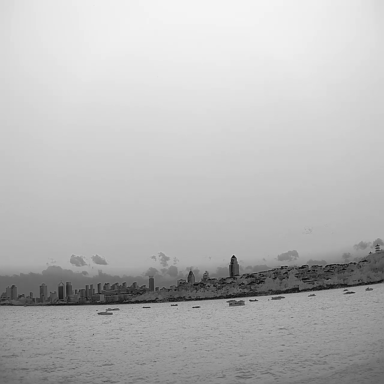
There are 11 bulk_carriers in the infrared image.